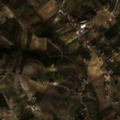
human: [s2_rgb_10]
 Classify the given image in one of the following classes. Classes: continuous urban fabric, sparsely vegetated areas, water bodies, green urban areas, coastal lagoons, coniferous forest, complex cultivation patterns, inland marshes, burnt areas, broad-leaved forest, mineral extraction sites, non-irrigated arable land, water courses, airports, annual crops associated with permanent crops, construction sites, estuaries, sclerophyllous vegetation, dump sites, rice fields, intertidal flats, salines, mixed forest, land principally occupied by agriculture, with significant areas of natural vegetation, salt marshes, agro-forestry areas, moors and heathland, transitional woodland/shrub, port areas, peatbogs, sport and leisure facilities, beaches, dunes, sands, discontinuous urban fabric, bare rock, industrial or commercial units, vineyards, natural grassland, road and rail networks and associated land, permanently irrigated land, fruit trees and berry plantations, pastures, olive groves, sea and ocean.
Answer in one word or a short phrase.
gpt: olive groves, complex cultivation patterns